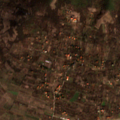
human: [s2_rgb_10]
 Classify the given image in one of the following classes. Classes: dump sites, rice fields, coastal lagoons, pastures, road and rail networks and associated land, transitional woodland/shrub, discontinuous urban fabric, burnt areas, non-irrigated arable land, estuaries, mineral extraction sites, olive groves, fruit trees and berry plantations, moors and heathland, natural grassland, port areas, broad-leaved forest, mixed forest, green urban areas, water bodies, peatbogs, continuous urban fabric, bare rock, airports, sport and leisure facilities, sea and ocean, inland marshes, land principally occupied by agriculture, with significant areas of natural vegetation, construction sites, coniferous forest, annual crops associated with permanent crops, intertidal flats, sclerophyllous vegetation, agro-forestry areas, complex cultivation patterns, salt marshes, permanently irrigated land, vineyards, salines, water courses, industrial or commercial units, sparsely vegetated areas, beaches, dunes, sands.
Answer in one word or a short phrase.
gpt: discontinuous urban fabric, pastures, complex cultivation patterns, land principally occupied by agriculture, with significant areas of natural vegetation, broad-leaved forest, transitional woodland/shrub